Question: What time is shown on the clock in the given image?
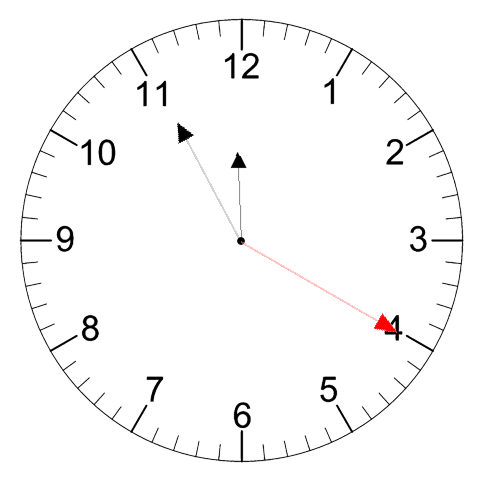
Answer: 11:55:20